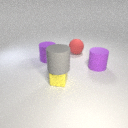
large purple rubber cylinder behind small yellow rubber cube